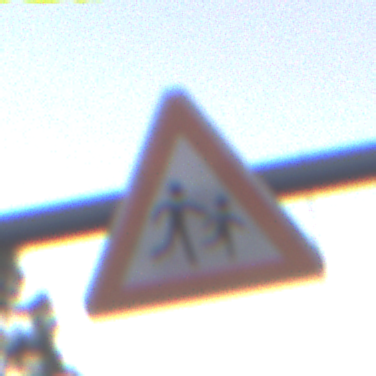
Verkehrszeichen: KinderLinks
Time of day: SunriseSunset
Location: Outdoor (Suburban)
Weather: PartlyCloudy
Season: NotSpecified
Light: Natural